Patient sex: M
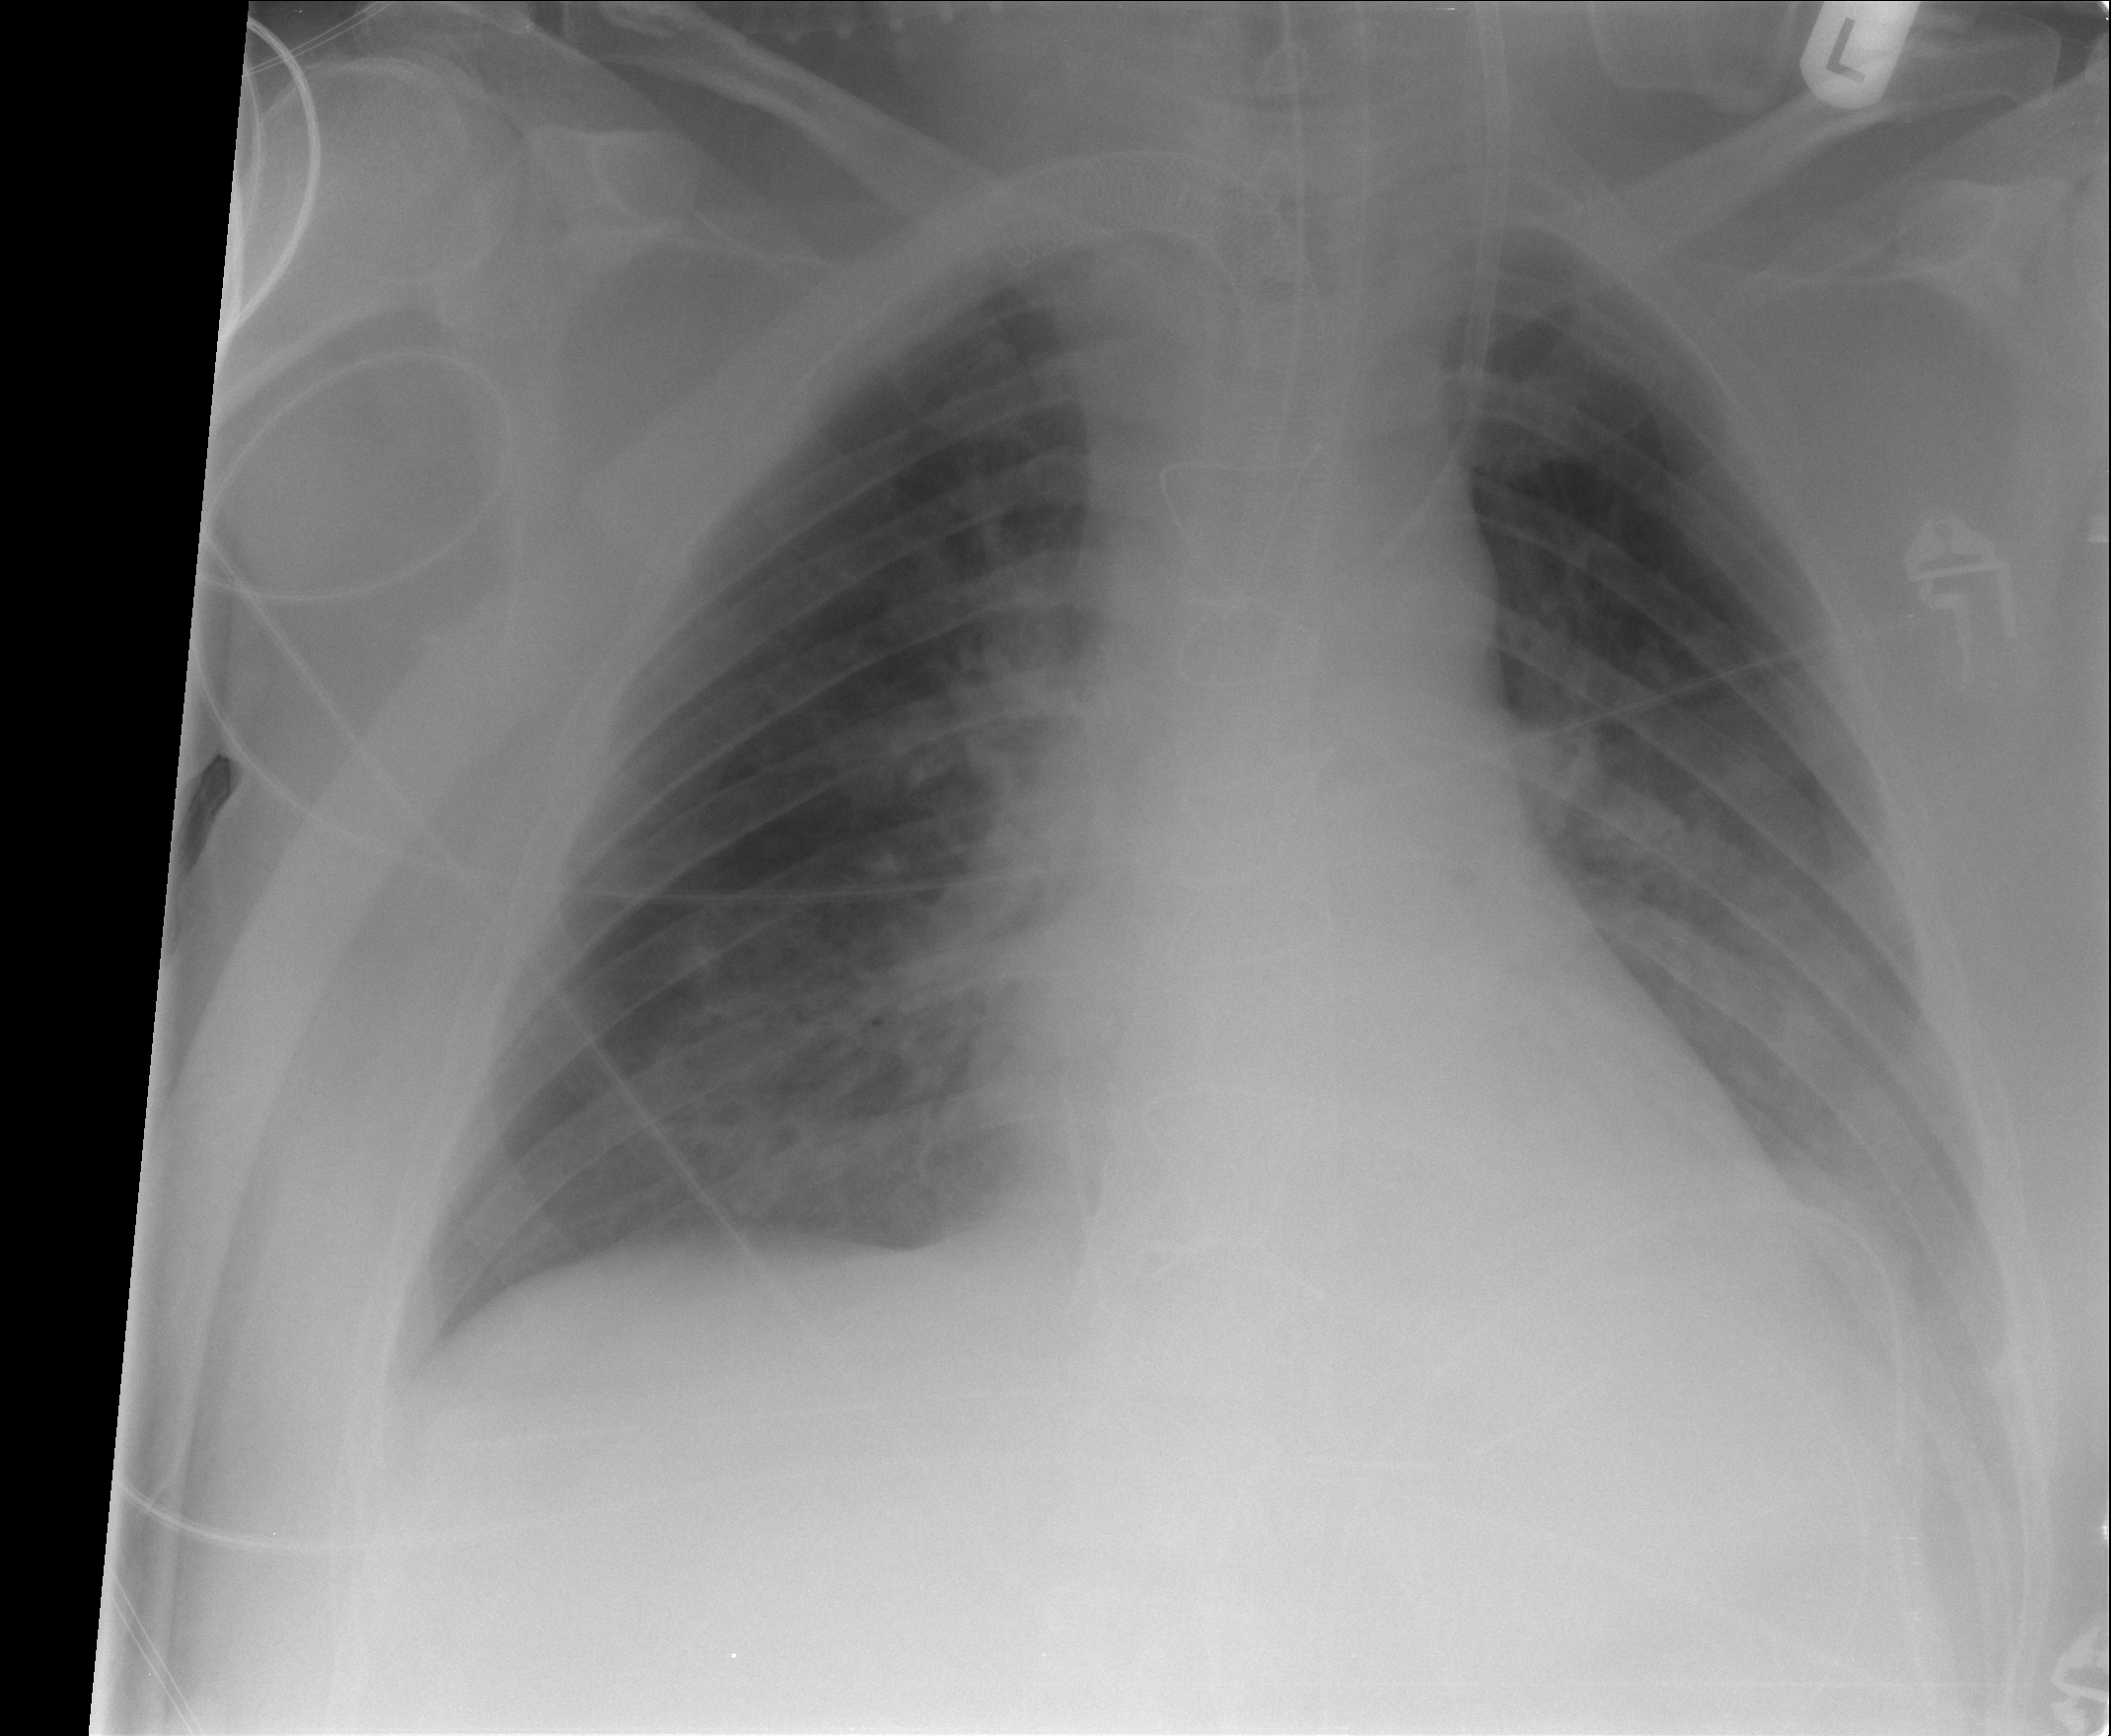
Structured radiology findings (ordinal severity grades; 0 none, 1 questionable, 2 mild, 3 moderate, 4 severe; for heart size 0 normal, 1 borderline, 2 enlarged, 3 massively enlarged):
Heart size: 2
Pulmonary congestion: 2
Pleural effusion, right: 1
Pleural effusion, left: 2
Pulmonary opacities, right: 2
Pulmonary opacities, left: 2
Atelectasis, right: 2
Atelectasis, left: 2